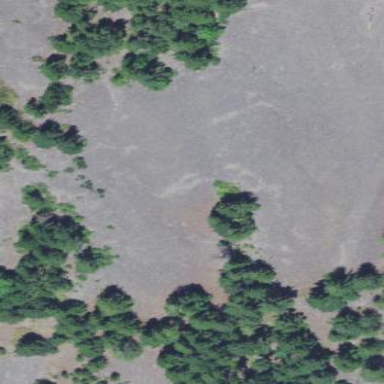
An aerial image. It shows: Natural scree.